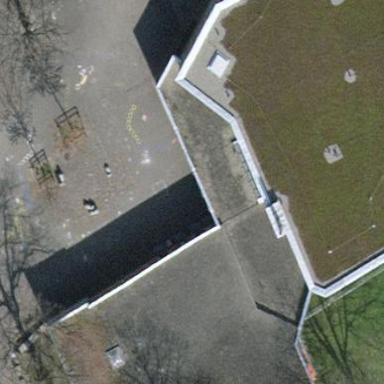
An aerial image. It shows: View of roof of building.